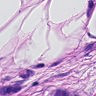
Metastatic tissue present: yes